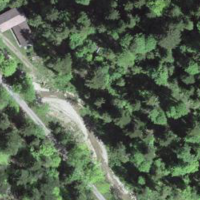
EUNIS habitat code: 44
Species observed at this site:
Carduus personata